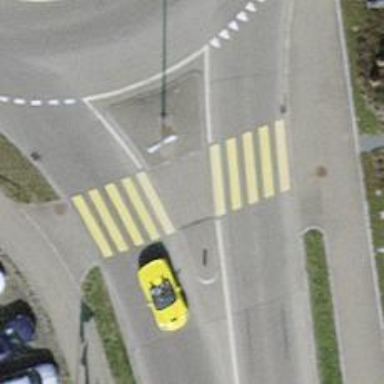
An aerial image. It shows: Crossing with island in the road.